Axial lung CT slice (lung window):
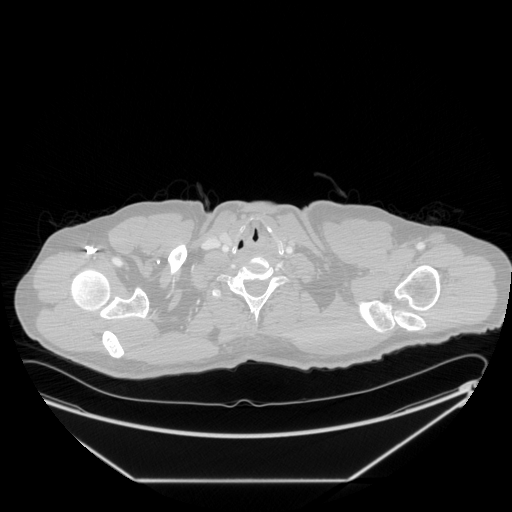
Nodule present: no